Field crop: maize
Growth stage: 2
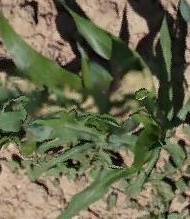
Species: maize